Field crop: maize
Growth stage: 2
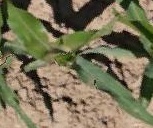
Species: maize